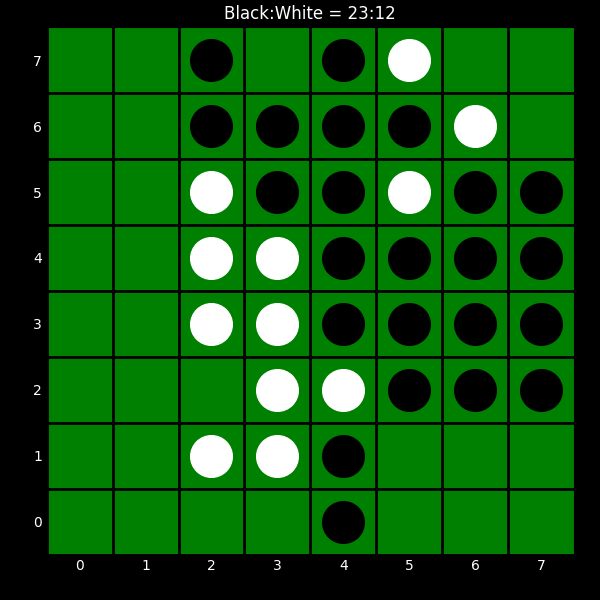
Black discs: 23
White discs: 12